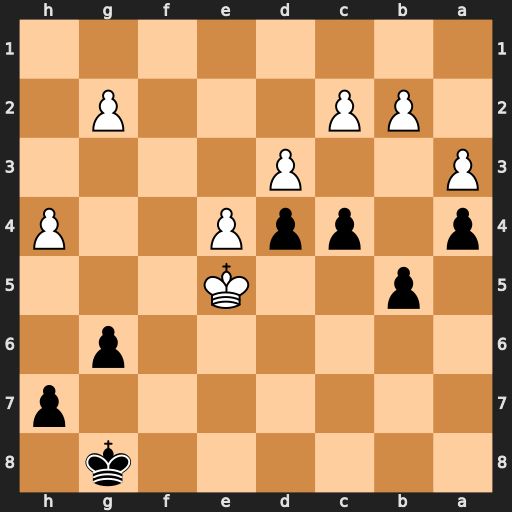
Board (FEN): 6k1/7p/6p1/1p2K3/p1ppP2P/P2P4/1PP3P1/8
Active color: b
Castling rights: -
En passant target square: -
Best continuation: b4 axb4 c3 bxc3 a3